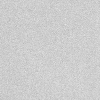
Atmospheric dust classification: dusty